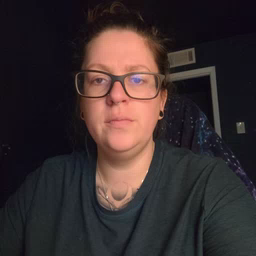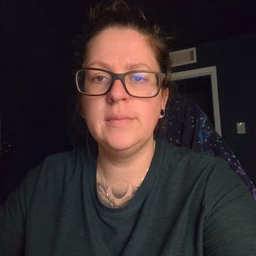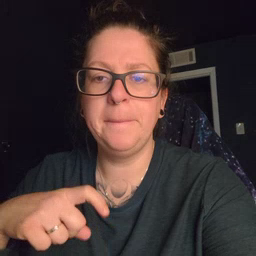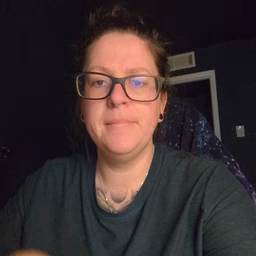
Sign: time